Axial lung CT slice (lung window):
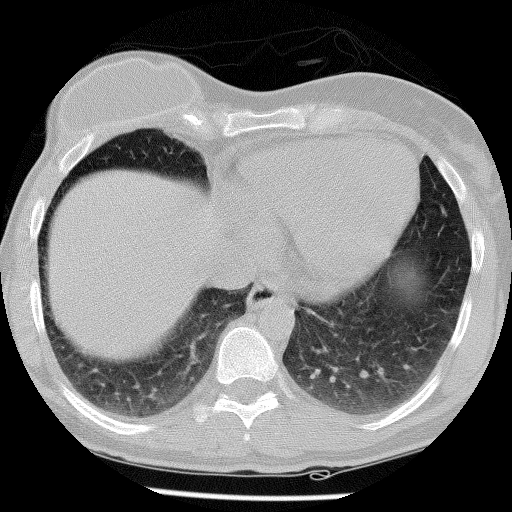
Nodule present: no